Question: '''
UPDATE catalog_product_entity_text t1 SET value = (SELECT value FROM
(SELECT value FROM catalog_product_entity_text t2 WHERE t2.value_id =
(t1.value_id+2)) AS t3)
'''
This is what PhpMyAdmin tells me when I try to run this query:
'''
#1054 - Unknown column 't1.value_id' in 'where clause'
'''
Here's what my structure looks like:

I want to bring 'value' column lines 2 rows up each, leaving the last two lines empty, fixing the import mistake caused by placing two additional lines to the top of the column.
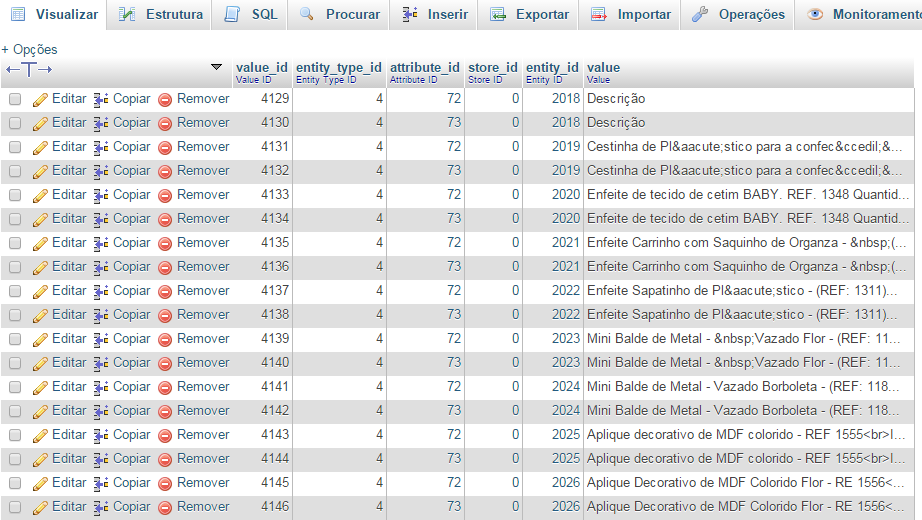
Answer: '''
UPDATE catalog_product_entity_text t1
INNER JOIN catalog_product_entity_text t2
ON t2.value_id = t1.value_id+2
SET t1.value = t2.value
'''
@mabi if you are talking about OP .
This error is about the rule - you can't call parent table inside subquery. It is about namespacing inside the query. So if you do
'''
select *
from a
join (
select *
from b
) as b1
'''
you can't use 'a' when '(select from b)' and by the way you can't access 'b' on the 'a' level you can only use 'b1'.